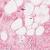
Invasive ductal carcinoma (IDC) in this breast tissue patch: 0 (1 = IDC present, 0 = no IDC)